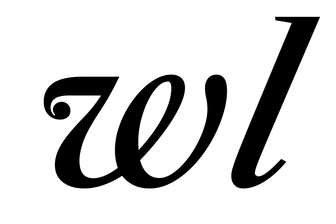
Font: LibreCaslonText-Italic_Medium_Italic